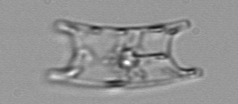
Label: Eucampia